Question: Here I want to get the touch for button action event on button tap -
and when image is tapped (on visible area of image) the tap gesture method will call
but problem is image is on the button and its covers some part of the button
I wants to execute the button action event on that covered portion -
I have tried but not able to get the button action on covered portion :(

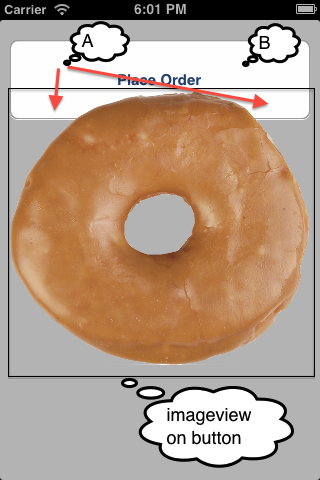
Answer: Put a transparent button over that portion
'''
-(void)singleTapImageview:(UITapGestureRecognizer *)gesture
{
NSLog(@"single-tap");
CGPoint touchLocation = [gesture locationInView:self.imageViewParent];
float x = touchLocation.x;
float y = touchLocation.y;
//Using gesture recogniser you can get the current position of touch
UIImage* image = imageViewParent.image;
CFDataRef data = CGDataProviderCopyData(CGImageGetDataProvider(image.CGImage));
UInt8 *pixels = (UInt8 *)CFDataGetBytePtr(data);
UIGraphicsBeginImageContext(image.size);
[image drawInRect:CGRectMake(0, 0, image.size.width, image.size.height)];
CGContextSetLineCap(UIGraphicsGetCurrentContext(), kCGLineCapRound);
CGContextSetLineWidth(UIGraphicsGetCurrentContext(), 1);
CGContextSetStrokeColorWithColor(UIGraphicsGetCurrentContext(), [UIColor redColor].CGColor);
int index = ((x + (y * (int)image.size.width)) * 4) + 3;
CGFloat alpha = pixels[index];
if (alpha == 0)
{
// call button acton
}
'''
}